Question: I'm building an internal file portal style app in silverlight,
I need to be able to filter the files by category using checkboxes like in pivotviewer:

To display the categories im using a ItemsControl, and am currently using a hacky workaround to store the category id.. so files can be added and removed appropriaely when somethings check or unchecked:
'''
<ItemsControl x:Name="categoryList" ItemsSource="{Binding}">
<ItemsControl.ItemTemplate>
<DataTemplate>
<StackPanel Orientation="Horizontal" Margin="2">
<CheckBox Checked="categoryIncluded" Unchecked="categoryExcluded" Content="{Binding ID}">
<CheckBox.ContentTemplate>
<DataTemplate>
<!-- This is a hack, content is being used to store the id of the category -->
</DataTemplate>
</CheckBox.ContentTemplate>
</CheckBox>
<TextBlock Foreground="#FFC2BDBD" Text="{Binding Name}"/>
</StackPanel>
</DataTemplate>
</ItemsControl.ItemTemplate>
</ItemsControl>
'''
This seems like a massive hack,
How is this normally done in silverlight?
(I'm using RIA data services by the way)
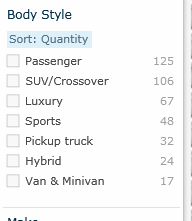
Answer: To avoid that hack you could create custom control that conteins chekbox + other data and id property